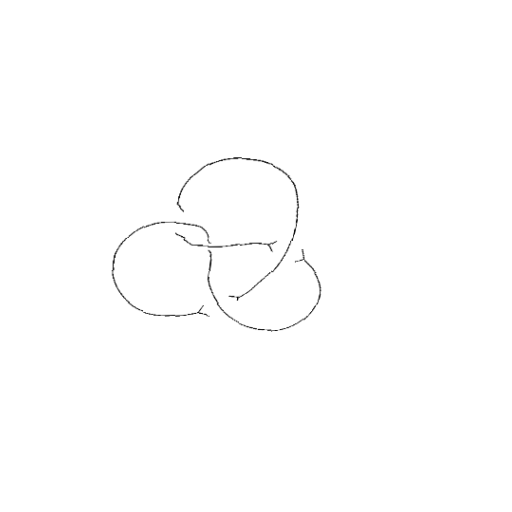
Crossing number: 4